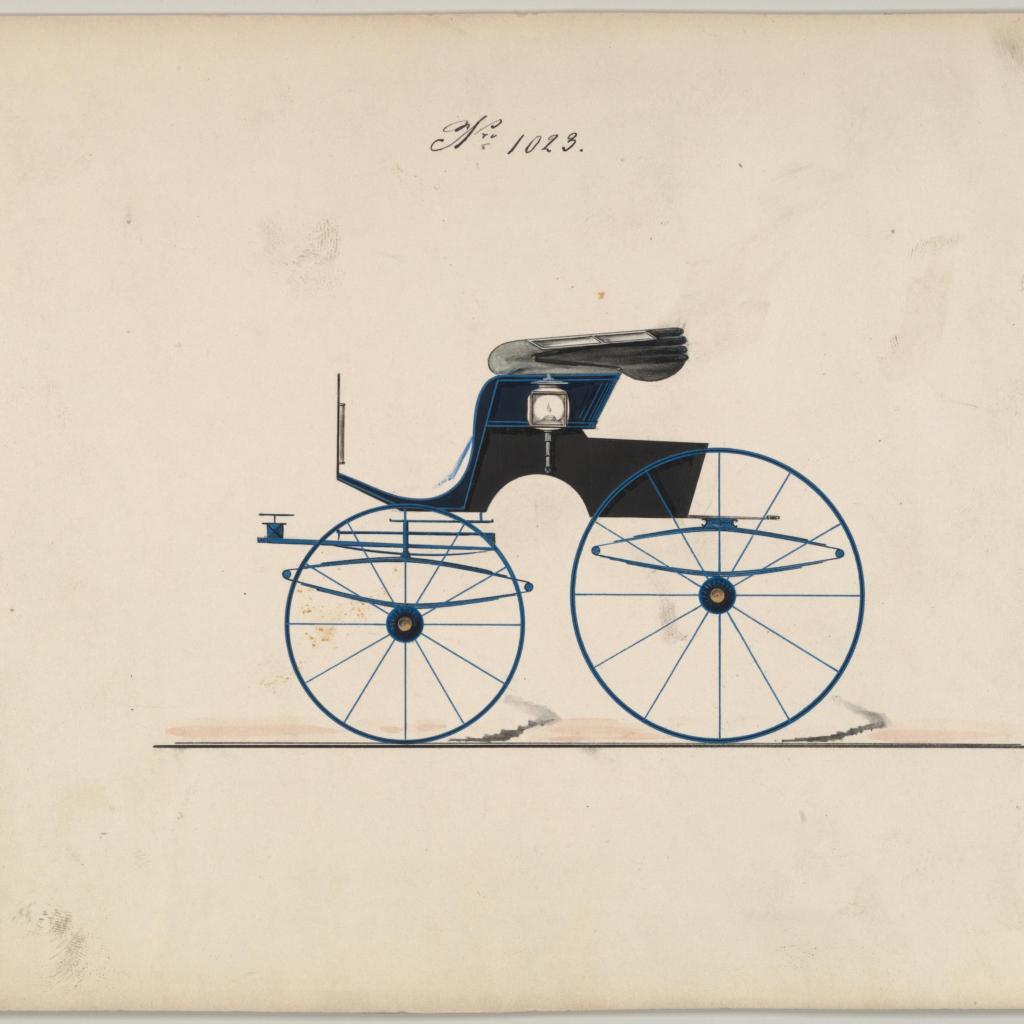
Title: Design for Unclassified Carriage, no. 1023
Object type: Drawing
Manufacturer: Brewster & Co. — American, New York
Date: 1850–70
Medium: Pen and black ink, watercolor and gouache with gum arabic
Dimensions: Sheet: 6 13/16 × 9 13/16 in. (17.3 × 24.9 cm)
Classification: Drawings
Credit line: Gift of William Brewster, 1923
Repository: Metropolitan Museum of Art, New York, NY